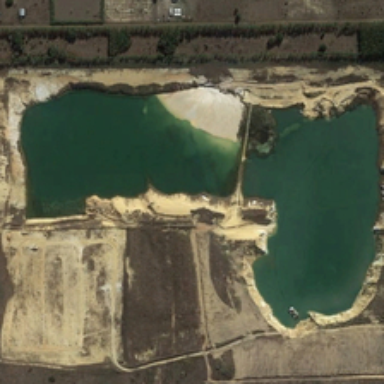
The pond is neatly divided into many parts .